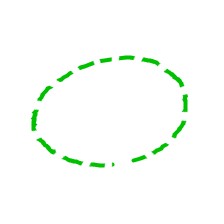
Shape: circle